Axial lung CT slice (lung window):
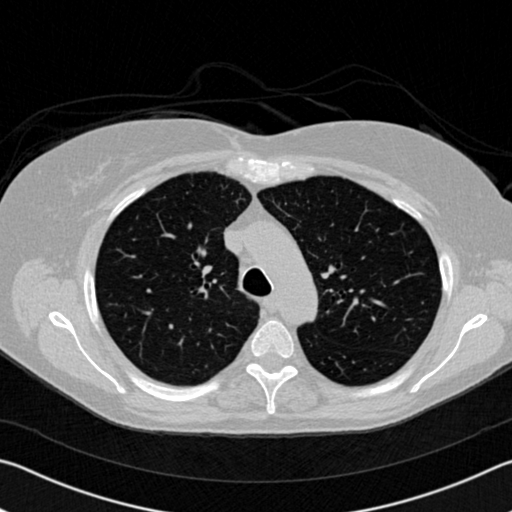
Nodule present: no